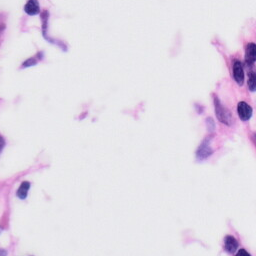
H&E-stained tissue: Skin